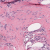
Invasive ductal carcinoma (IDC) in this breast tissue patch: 0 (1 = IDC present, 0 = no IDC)